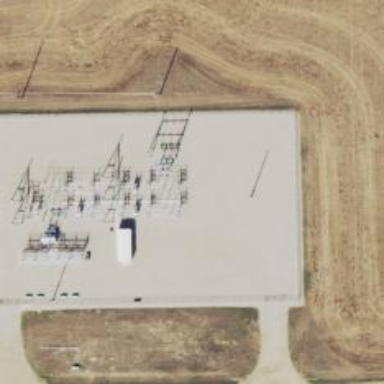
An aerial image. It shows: Switch used for power control.